Question: When excel has merged cells importing the data gives generic column names for the subsequent columns as shown in the picture below.
R data frame from excel sheet with merged cells

So is it possible to copy the name of a column to the column to its right?
In this example it would be copying "Sulfur dioxide Results" to overwrite X_6 and X_7, and "Ethanol Results" to X_8 and X_9 etc.
All the column names of interest end with "Results" so i'm considering if I can select the columns based on the "Results" in the name and copy the name to the 2 columns to its right.
There are many more columns, but they have the same pattern, and the amount of columns and their names are likely to change, but "Results" will still be in the names.
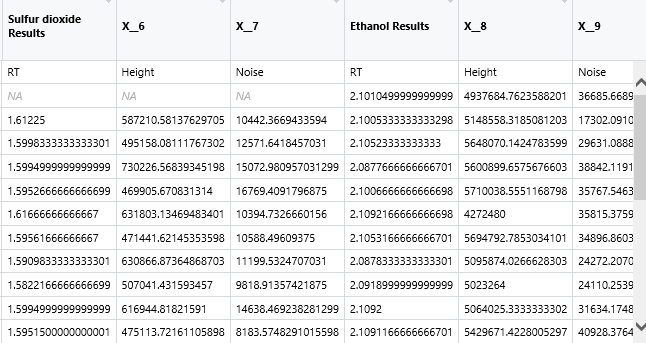
Answer: This solution works by using 'sapply' against the names of a data frame. Then, for each column name, it checks if the name of the column which came either one or two positions prior ends in 'results'. If so, then it copies over that previous name, from one or two positions prior.
'''
df <- data.frame(one_results=c(1:3), blah=c(4:6), star=c(7:9), col=c(1:3))
df
names(df) <- sapply(seq_along(names(df)), function(x) {
if (x > 1 && grepl("results$", names(df)[x-1])) {
return(names(df)[x-1])
}
else if (x > 2 && grepl("results$", names(df)[x-2])) {
return(names(df)[x-2])
}
else {
return(names(df)[x]) # do not alter the column name in this case
}
})
df
'''
'''
one_results blah star col
1 1 4 7 1
2 2 5 8 2
3 3 6 9 3
one_results one_results one_results col
1 1 4 7 1
2 2 5 8 2
3 3 6 9 3
'''